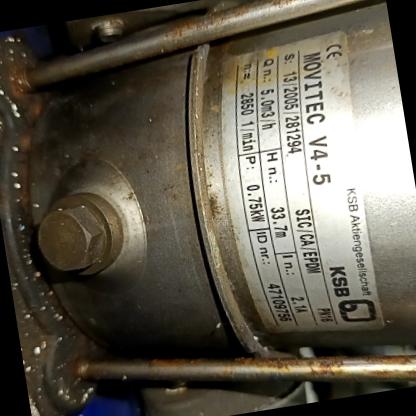
Klasa: tabliczka-znamionowa